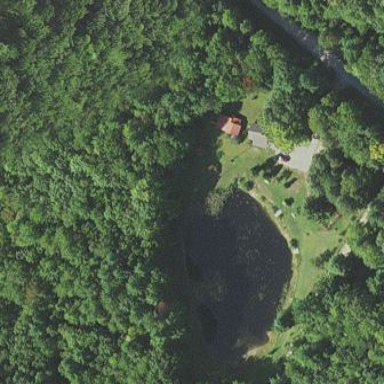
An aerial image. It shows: Pond with natural water.